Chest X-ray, AP view. Patient: 59 years old, sex F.
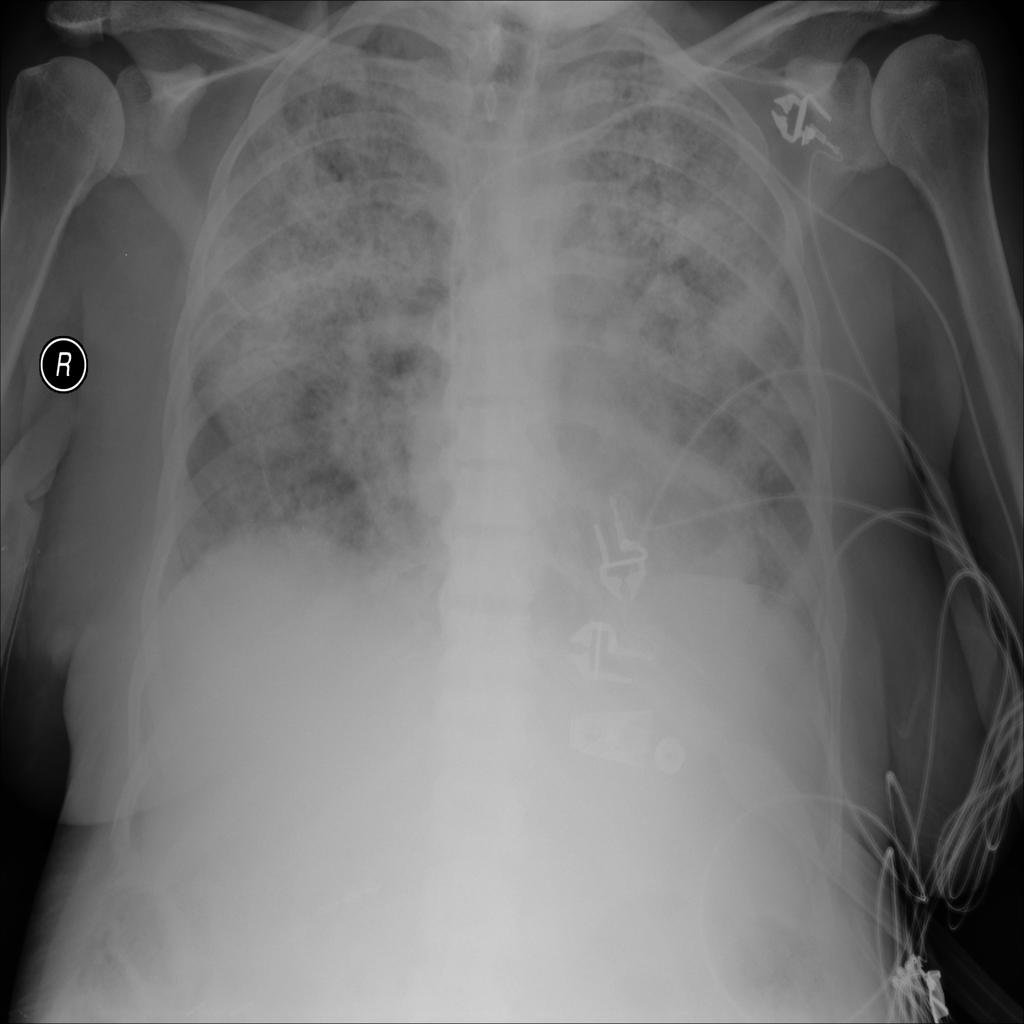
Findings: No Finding